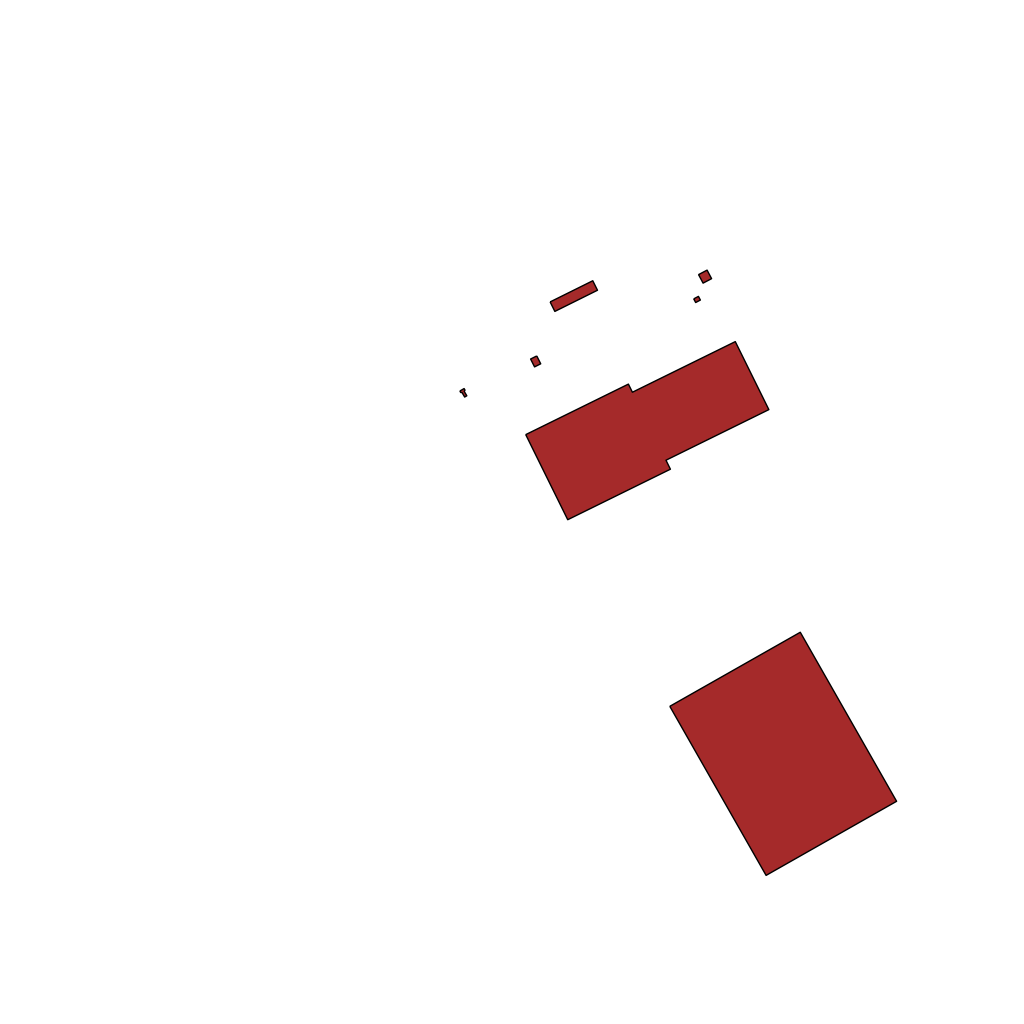
Tags: overhead vector_map, agriculture, business, industrial, recreation, special, individual_rise, density_1, Facility, 1.0 km²